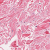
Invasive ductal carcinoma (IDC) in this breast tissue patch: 0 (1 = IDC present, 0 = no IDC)